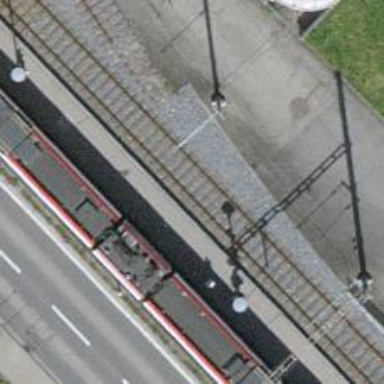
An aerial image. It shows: Stop position for public transport on the railway.